Question: This is a simple code but its taking hours to find out why am I getting wrong output. I can't seem to find the problem. Is everything okey specially with 'Rfc2898DeriveBytes' implementation?
I need help to find out whats causing wrong output, where is it and how to solve it to make this code work.
'''
static void Main(string[] args)
{
string data = "welcome to the jungle";
string pass = "monkey";
string salt = "<PHONE>";
byte[] textdata = Encoding.UTF8.GetBytes(data);
byte[] password = Encoding.UTF8.GetBytes(pass);
byte[] saltbyte = Encoding.UTF8.GetBytes(salt);
Rfc2898DeriveBytes keyGenerate = new Rfc2898DeriveBytes(password ,saltbyte ,1000);
Rfc2898DeriveBytes keyGenerate1 = new Rfc2898DeriveBytes(password, saltbyte, 1000);
byte[] key1 = keyGenerate.GetBytes(16);
byte[] key2 = keyGenerate1.GetBytes(16);
Console.WriteLine("Plaintext: " + data);
TripleDESCryptoServiceProvider tdes = new TripleDESCryptoServiceProvider();
tdes.BlockSize = 64;
tdes.KeySize = 128;
tdes.Key = key1;
tdes.IV = saltbyte;
tdes.Mode = CipherMode.CBC;
tdes.Padding = PaddingMode.PKCS7;
ICryptoTransform tripledes = tdes.CreateEncryptor();
byte[] een = tripledes.TransformFinalBlock(textdata, 0, textdata.Length);
string een1 = Convert.ToBase64String(een);
Console.WriteLine("Encrypted Data: " +een1);
TripleDESCryptoServiceProvider tdes1 = new TripleDESCryptoServiceProvider();
tdes1.BlockSize = 64;
tdes1.KeySize = 128;
tdes1.Key = key2;
tdes1.IV = saltbyte;
tdes1.Mode = CipherMode.CBC;
tdes1.Padding = PaddingMode.PKCS7;
ICryptoTransform tripledes1 = tdes1.CreateDecryptor();
byte[] en1 = tripledes.TransformFinalBlock(een, 0, een.Length);
string en11 = Encoding.UTF8.GetString(en1); ;
Console.WriteLine("Decrypted Data: " +en11);
Console.ReadLine();
}
'''
This is what I get in as output:

And one more thing that I want to know, what is the difference between 'Rfc2898DeriveBytes(string a, byte[] salt, int iteration)' and 'Rfc2898DeriveBytes( byte[] a , byte[] salt, int iteration)' ? and which one is best for use? Do they give same output?
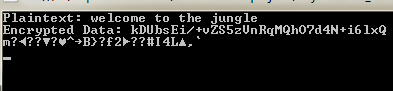
Answer: You're using the original (encryptor) 'tripledes' instance, rather than the decryptor instance 'tripledes1' to decrypt.